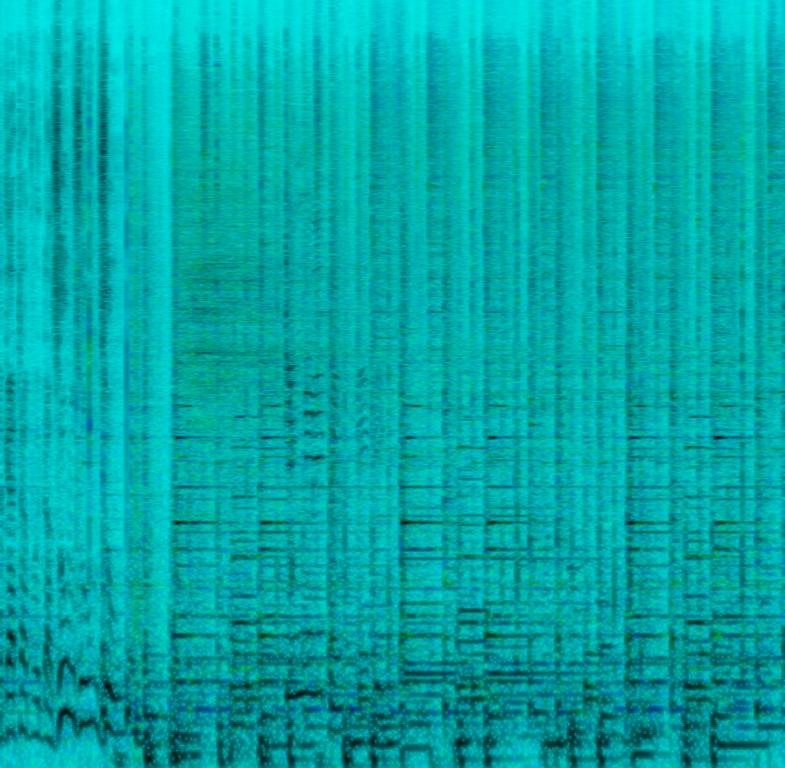
This music is instrumental. The tempo is fast with lively percussion rhythms of the drums, cymbal riffs, congas, bongos, steel pan and piano accompaniment. The music is lively, spirited, engaging, funky, groovy and buoyant. This music is a percussive instrumental.